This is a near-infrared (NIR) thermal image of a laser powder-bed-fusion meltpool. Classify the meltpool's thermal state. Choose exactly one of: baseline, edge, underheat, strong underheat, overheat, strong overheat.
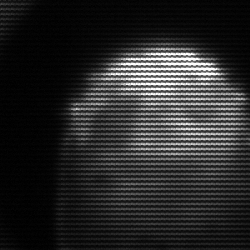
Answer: edge